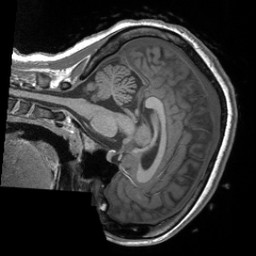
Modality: T1w
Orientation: sagittal